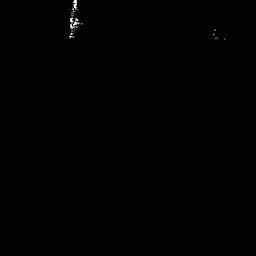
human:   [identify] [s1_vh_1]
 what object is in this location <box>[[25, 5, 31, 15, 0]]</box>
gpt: <ref>1 small ship at the top left</ref>